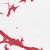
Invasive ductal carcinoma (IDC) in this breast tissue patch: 0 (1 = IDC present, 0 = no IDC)